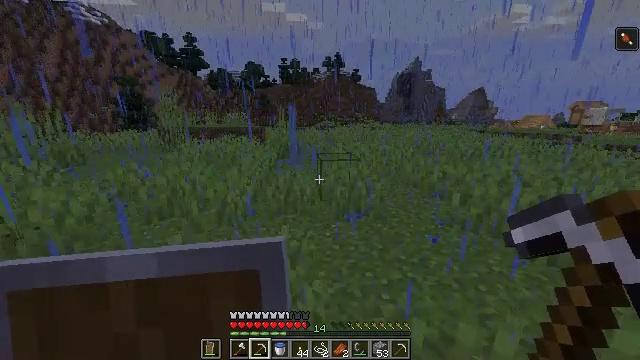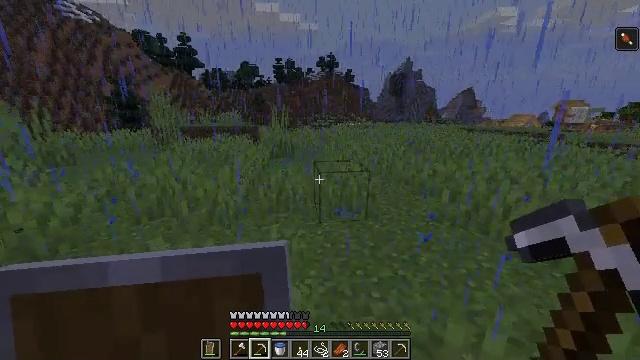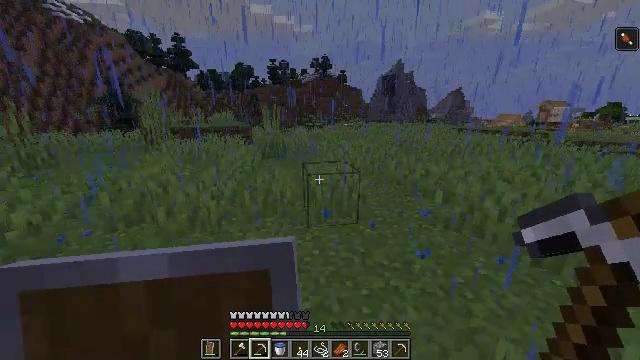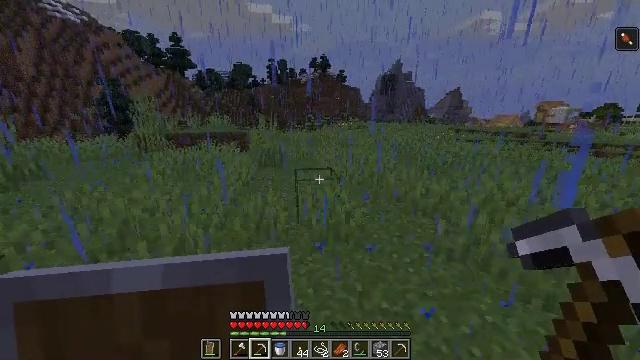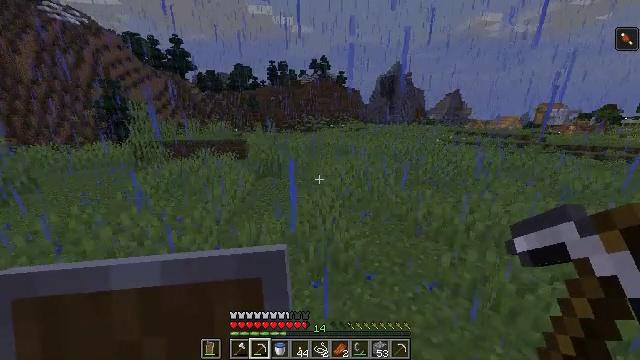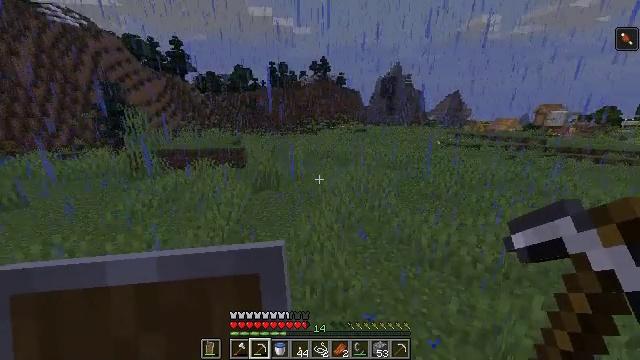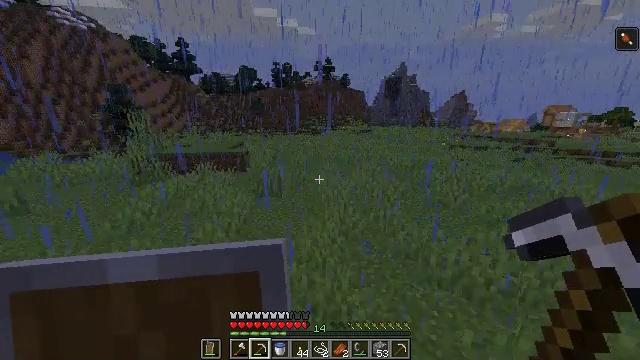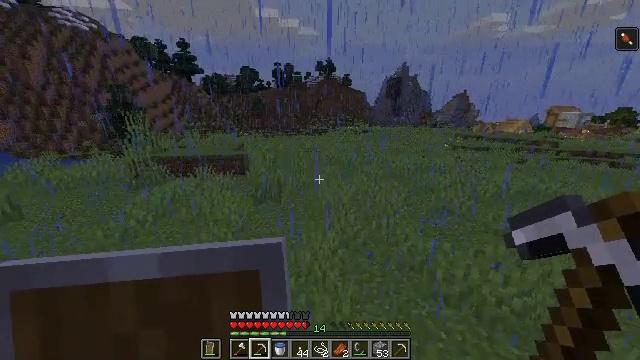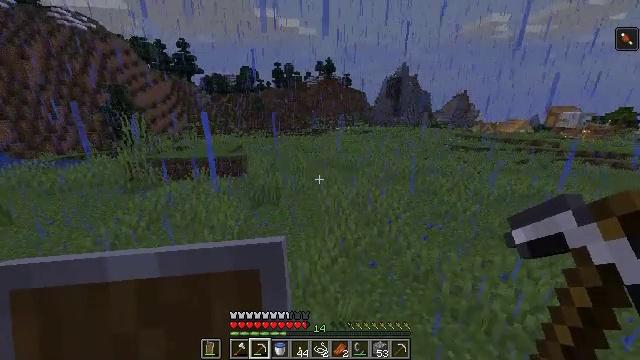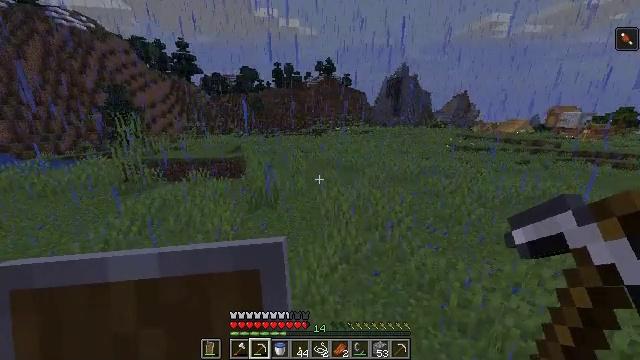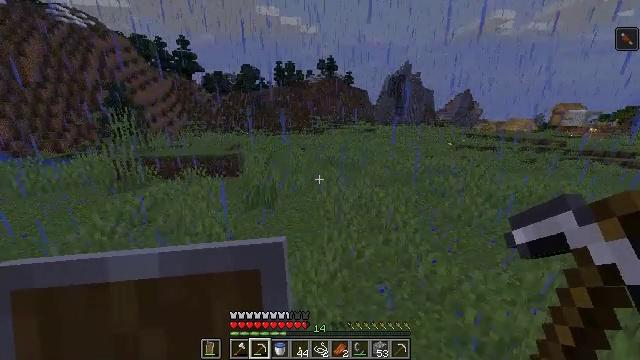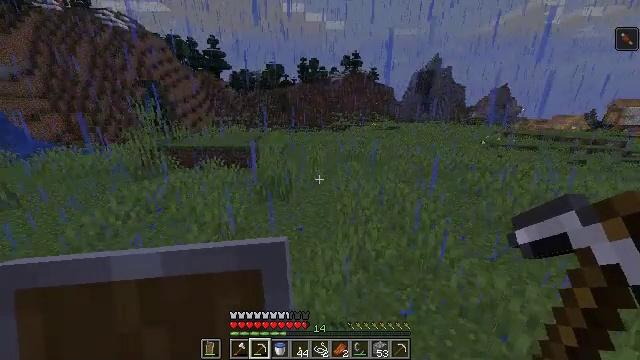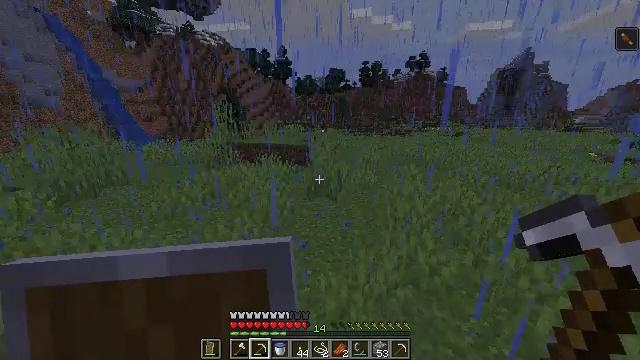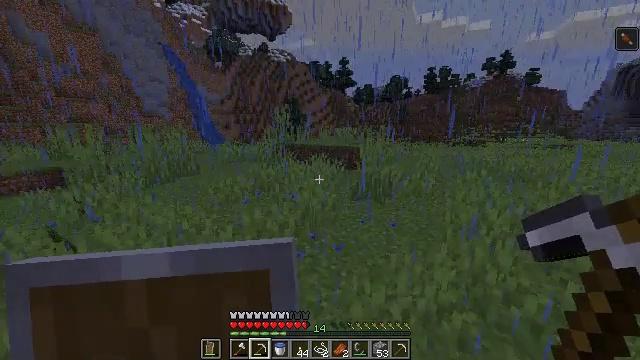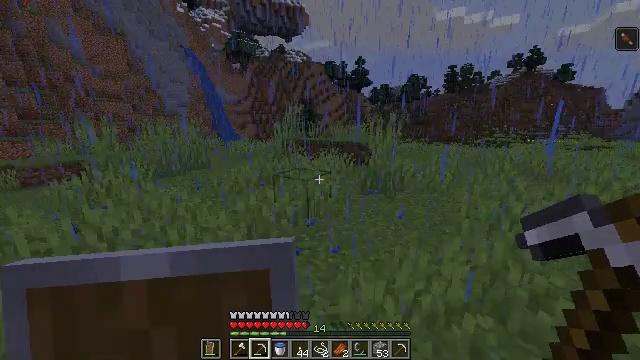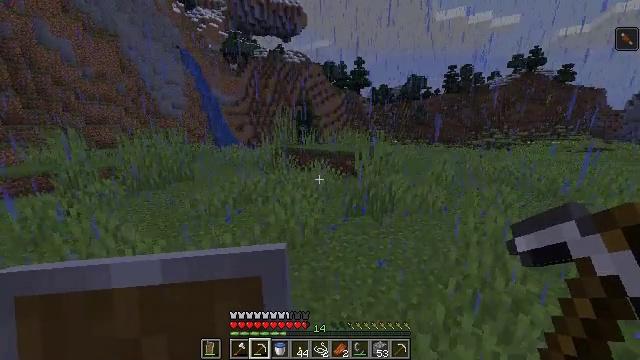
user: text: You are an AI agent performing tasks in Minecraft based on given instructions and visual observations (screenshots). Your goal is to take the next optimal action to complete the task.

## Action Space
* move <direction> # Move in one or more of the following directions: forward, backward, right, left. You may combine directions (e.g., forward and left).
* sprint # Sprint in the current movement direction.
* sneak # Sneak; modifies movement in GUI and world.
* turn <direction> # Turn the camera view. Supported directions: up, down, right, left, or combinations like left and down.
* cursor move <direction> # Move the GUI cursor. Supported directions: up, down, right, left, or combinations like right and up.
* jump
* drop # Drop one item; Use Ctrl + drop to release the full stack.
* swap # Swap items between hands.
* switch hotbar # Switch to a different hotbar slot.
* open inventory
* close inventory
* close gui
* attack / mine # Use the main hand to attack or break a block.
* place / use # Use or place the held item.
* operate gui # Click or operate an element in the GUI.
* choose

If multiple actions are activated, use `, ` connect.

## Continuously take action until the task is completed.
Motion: motion action
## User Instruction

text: Collect the yellow bed from its place.
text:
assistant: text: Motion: move forward and move right, sprint, turn right, jump
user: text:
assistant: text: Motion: move forward, sprint, turn right, jump
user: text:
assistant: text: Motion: move forward, sprint, jump
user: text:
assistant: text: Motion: move forward, sprint, jump
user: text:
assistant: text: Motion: move forward, sprint, jump
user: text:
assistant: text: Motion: move forward, sprint, turn left, jump
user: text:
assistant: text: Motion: move forward, sprint, jump
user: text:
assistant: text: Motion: move forward, sprint, jump
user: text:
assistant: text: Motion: move forward and move right, sprint, jump
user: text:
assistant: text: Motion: move forward and move right, sprint, jump
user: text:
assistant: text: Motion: move forward and move right, sprint, turn left, jump
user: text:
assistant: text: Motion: move forward and move right, sprint, turn left and up, jump
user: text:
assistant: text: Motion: move forward and move right, sprint, turn left and up, jump
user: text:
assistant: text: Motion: move forward and move right, sprint, turn left, jump
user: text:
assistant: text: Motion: move forward and move right, sprint, jump
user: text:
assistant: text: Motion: move forward and move right, sprint, jump
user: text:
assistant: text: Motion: move forward and move right, sprint, jump
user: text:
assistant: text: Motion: move forward and move right, sprint, jump
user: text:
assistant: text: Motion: move forward and move right, sprint, jump
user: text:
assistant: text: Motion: move forward and move right, sprint, jump
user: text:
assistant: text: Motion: move forward and move right, sprint, jump
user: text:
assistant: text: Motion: move forward and move right, sprint, jump
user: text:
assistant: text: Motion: move forward and move right, sprint, jump
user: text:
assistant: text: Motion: move forward and move right, sprint, jump
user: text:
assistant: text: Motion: move forward and move right, sprint, jump
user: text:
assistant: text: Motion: move forward and move right, sprint, jump
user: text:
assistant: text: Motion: move forward and move right, sprint, jump
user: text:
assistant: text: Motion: move forward and move right, sprint, jump
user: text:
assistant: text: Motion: move forward and move right, sprint, turn right, jump
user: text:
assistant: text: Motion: move forward and move right, sprint, turn right, jump